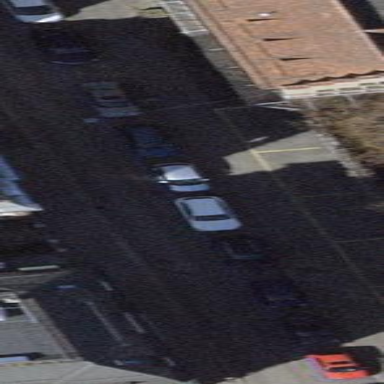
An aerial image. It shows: Parking lane area.